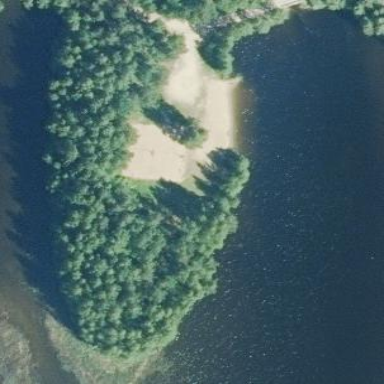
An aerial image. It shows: Sandy beach with natural surroundings.